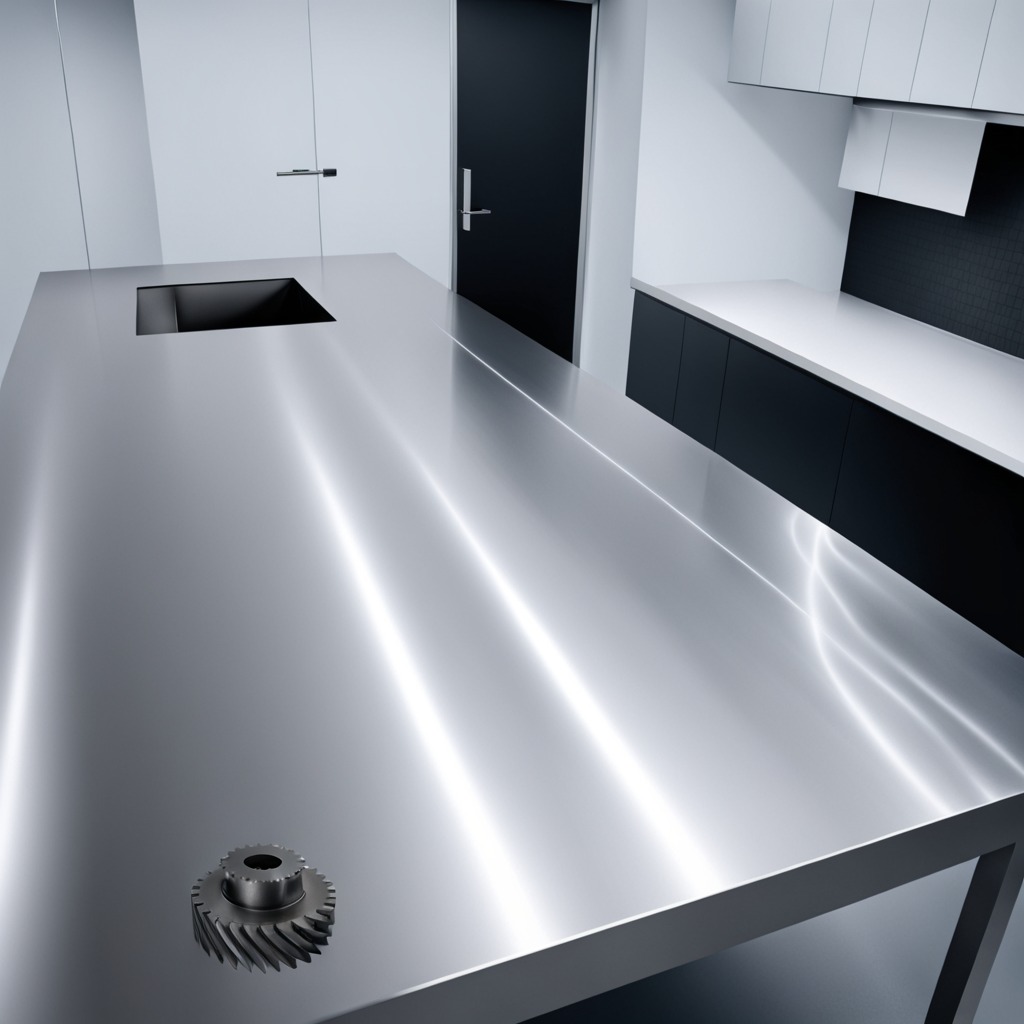
A steel gear with teeth is lying on a stainless steel table in a high-end prototyping lab.